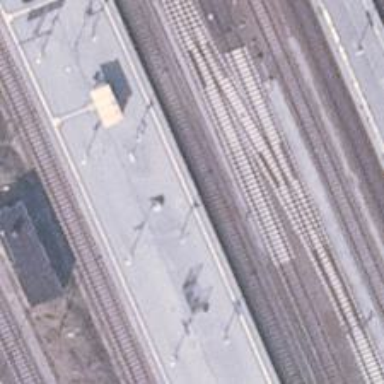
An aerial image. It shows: Railway signal.